Question: I have a sample data here:
What I need is for each product_id, the least number is each level
Expected result
'''
= 10093 3 183 184 185
'''
But as I have multiple rows for the same product id, it selects blank over 184 in level 4

'''
select
cc.product_id,
substring_index(substring_index(concat(cc.path, '/////'), '/', 2), '/', -1) as level_2,
substring_index(substring_index(concat(cc.path, '/////'), '/', 3), '/', -1) as level_3,
substring_index(substring_index(concat(cc.path, '/////'), '/', 4), '/', -1) as level_4,
substring_index(substring_index(concat(cc.path, '/////'), '/', 5), '/', -1) as level_5
from
cc
'''
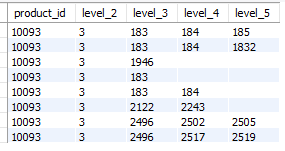
Answer: You can use 'case' when you aggregate to filter out the '0' values:
'''
select product_id,
min(case when level_2 + 0 > 0 then level_2 + 0 end) as min_level_2,
min(case when level_3 + 0 > 0 then level_3 + 0 end) as min_level_3,
min(case when level_4 + 0 > 0 then level_4 + 0 end) as min_level_4,
min(case when level_5 + 0 > 0 then level_5 + 0 end) as min_level_5
from (select cc.product_id,
substring_index(substring_index(concat(cc.path, '/////'), '/', 2), '/', -1) as level_2,
substring_index(substring_index(concat(cc.path, '/////'), '/', 3), '/', -1) as level_3,
substring_index(substring_index(concat(cc.path, '/////'), '/', 4), '/', -1) as level_4,
substring_index(substring_index(concat(cc.path, '/////'), '/', 5), '/', -1) as level_5
from cc
) cc
group by product_id;
'''
Note: You could also write the condition as 'when level_2 <> '''.